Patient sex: F
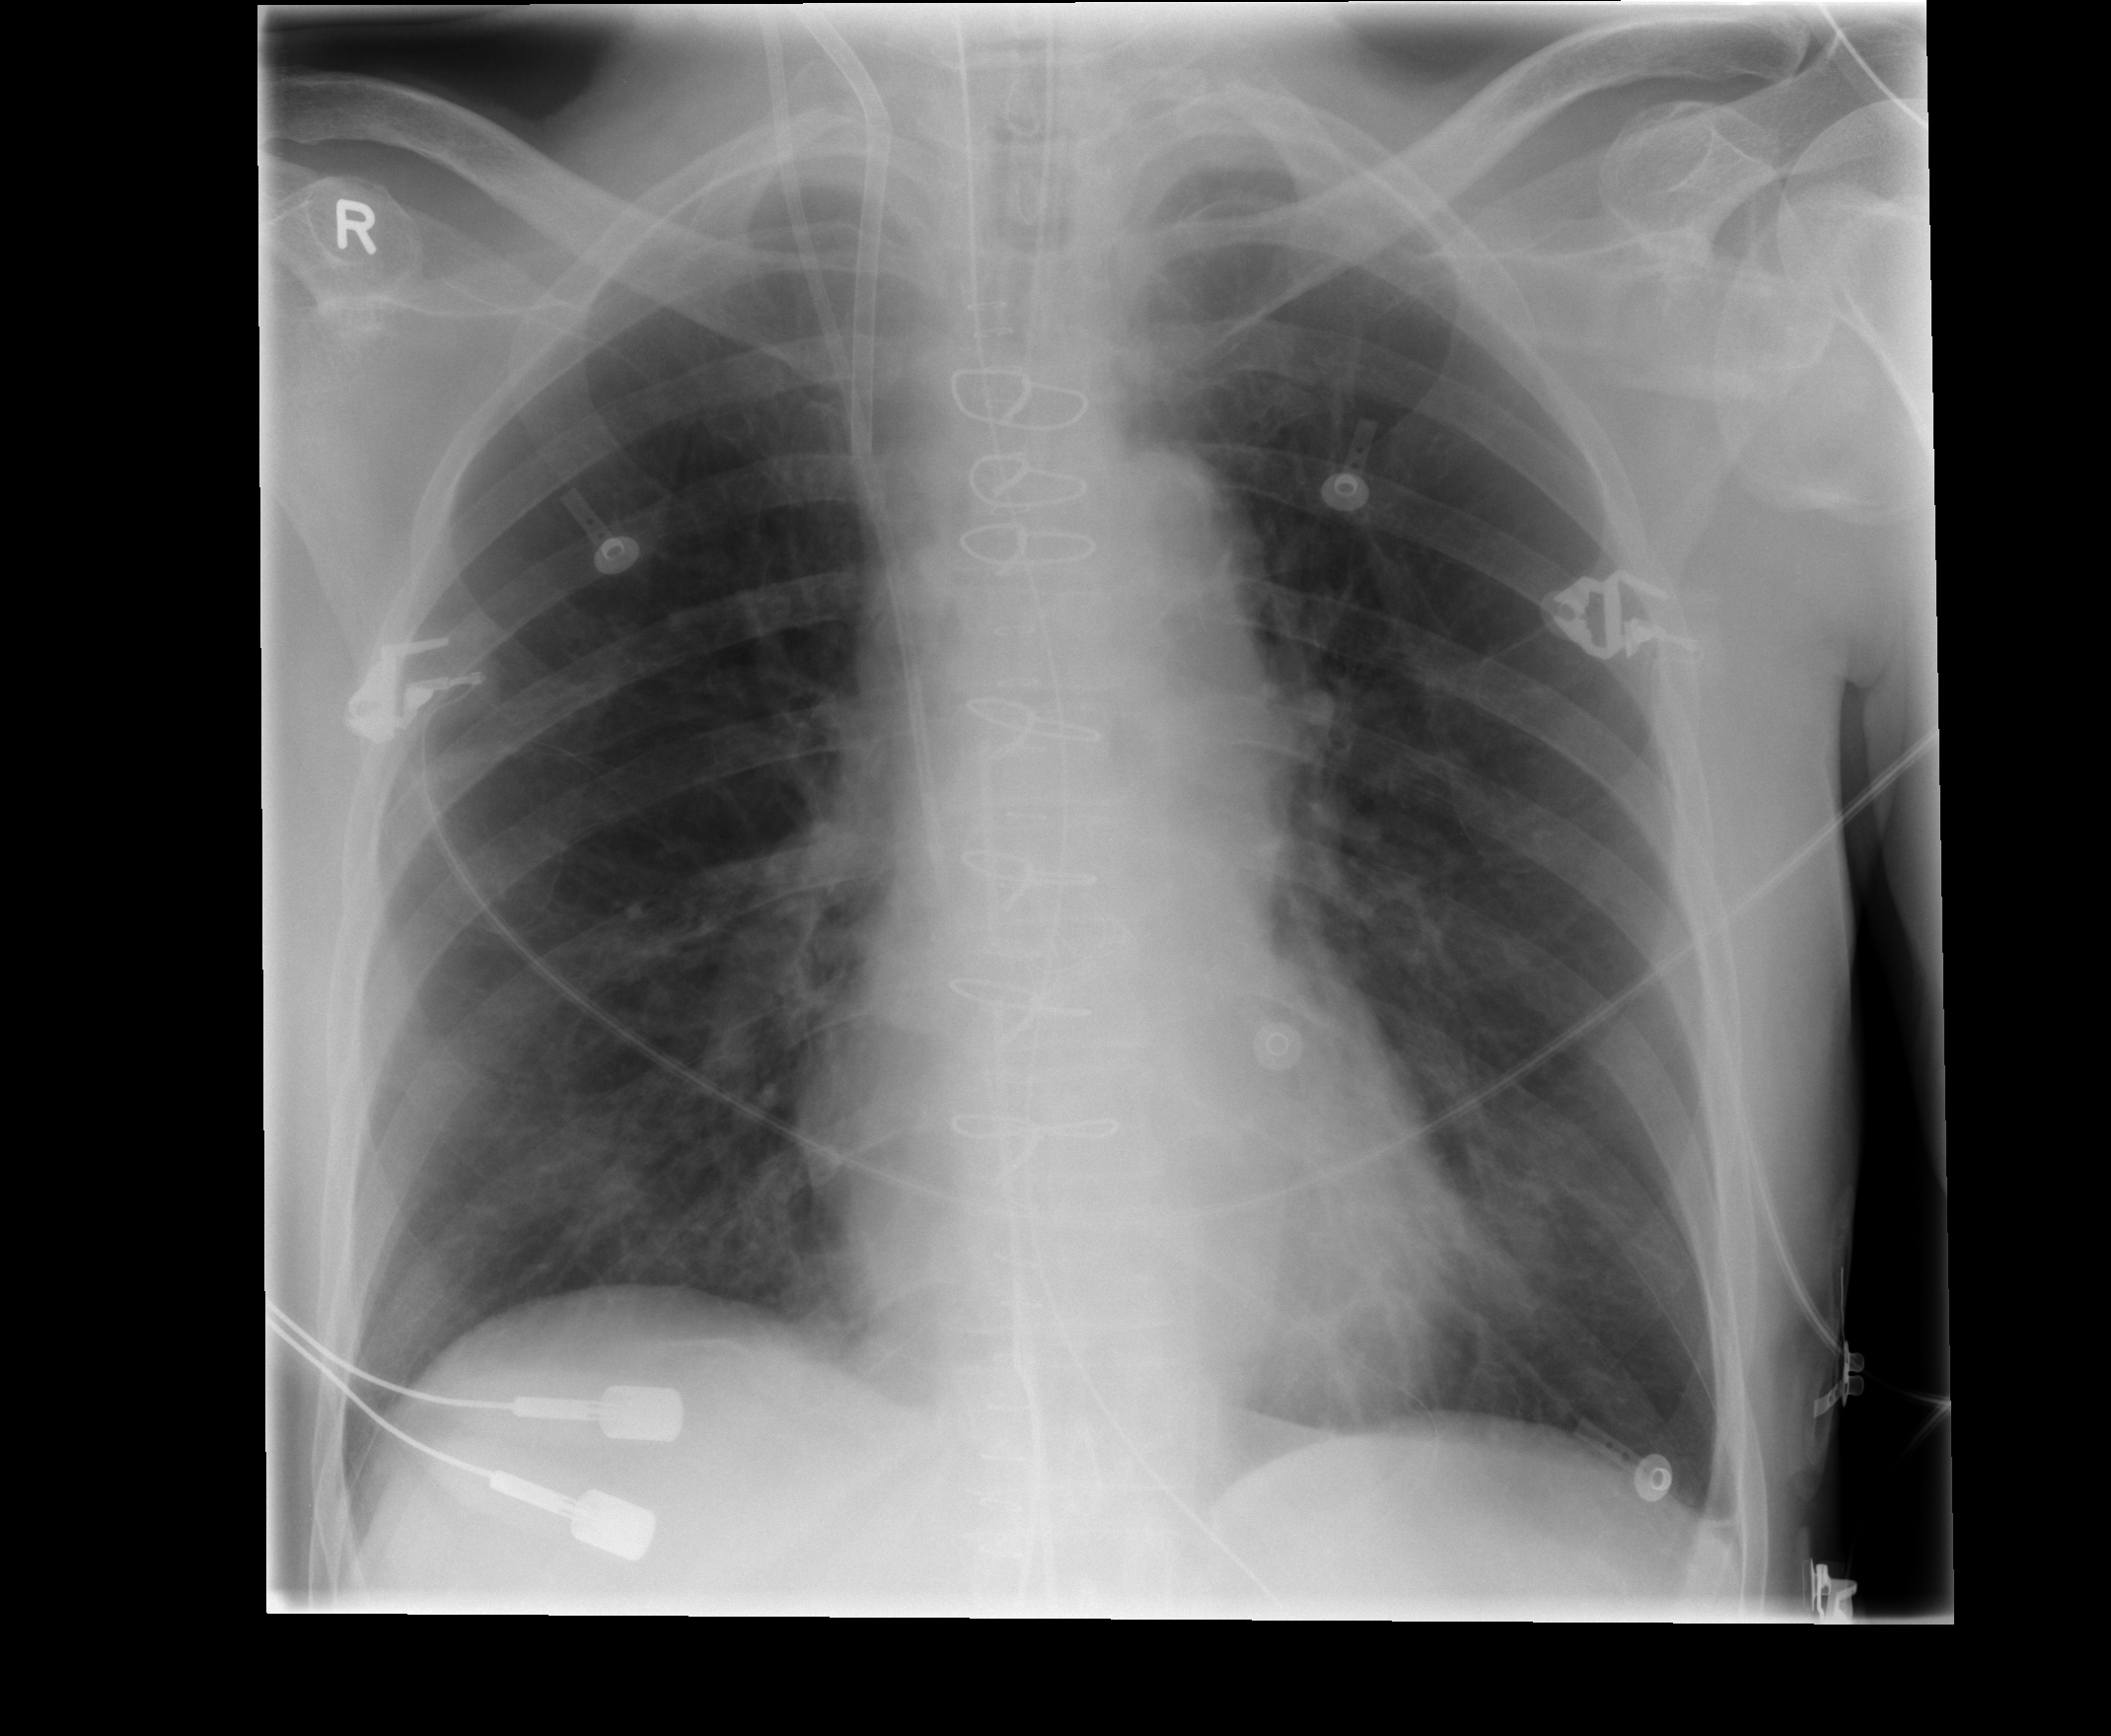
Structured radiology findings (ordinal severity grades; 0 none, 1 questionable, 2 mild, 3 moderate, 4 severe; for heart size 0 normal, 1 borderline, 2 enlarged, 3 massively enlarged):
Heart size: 0
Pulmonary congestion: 2
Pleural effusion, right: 0
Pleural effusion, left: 0
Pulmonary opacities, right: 0
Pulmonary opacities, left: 0
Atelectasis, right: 0
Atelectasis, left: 0